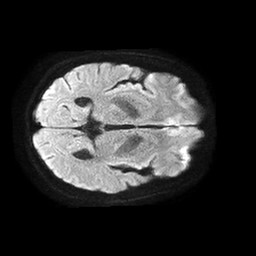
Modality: TRACE
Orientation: axial
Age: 65
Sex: female
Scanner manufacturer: philips
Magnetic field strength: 1.5 T
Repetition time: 4.6 s
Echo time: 0.08528 s